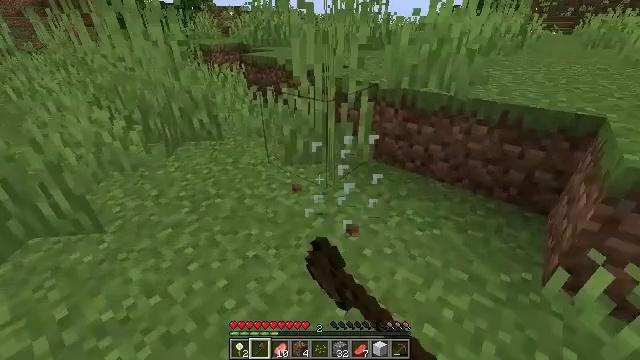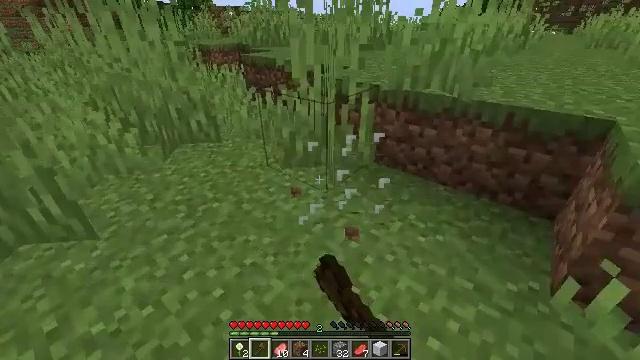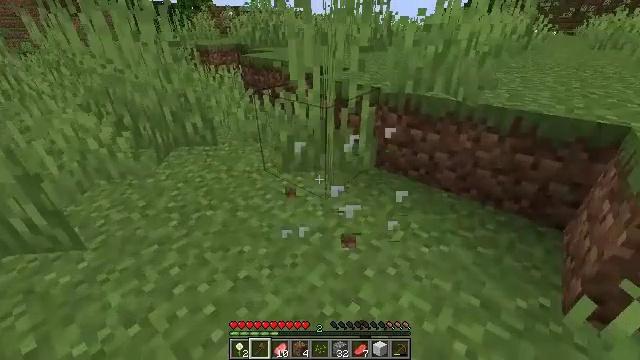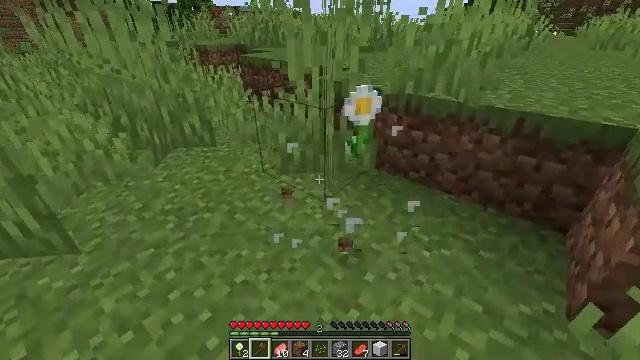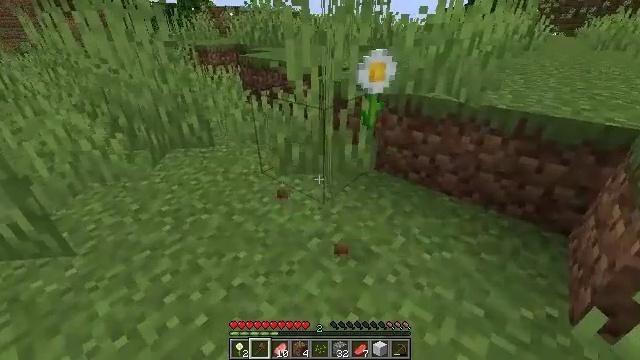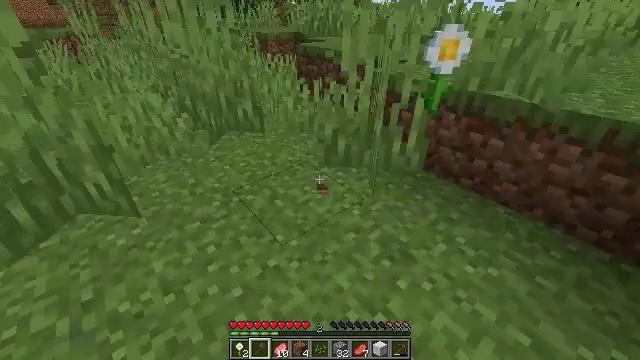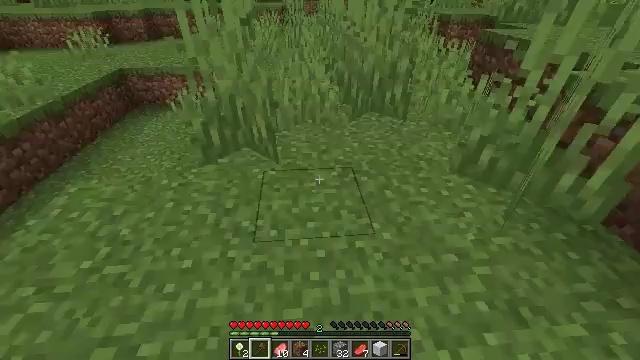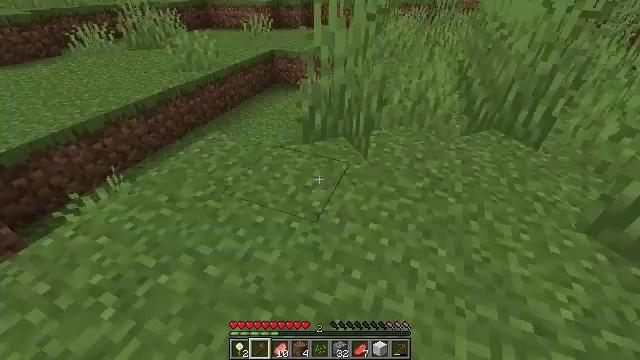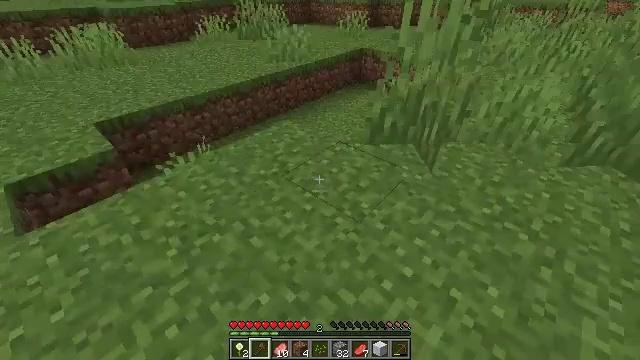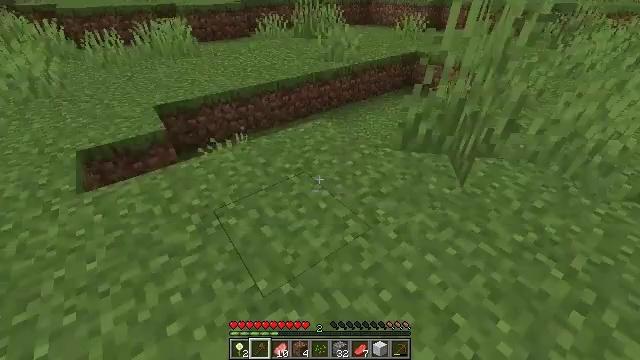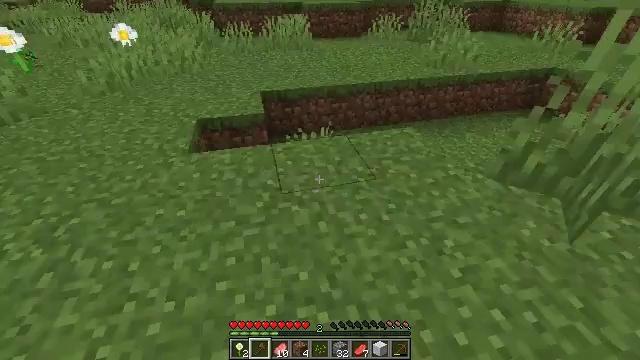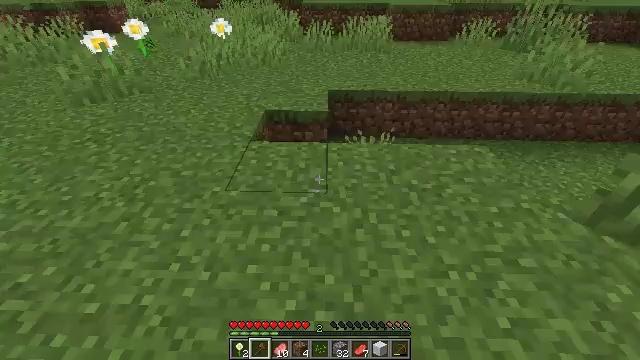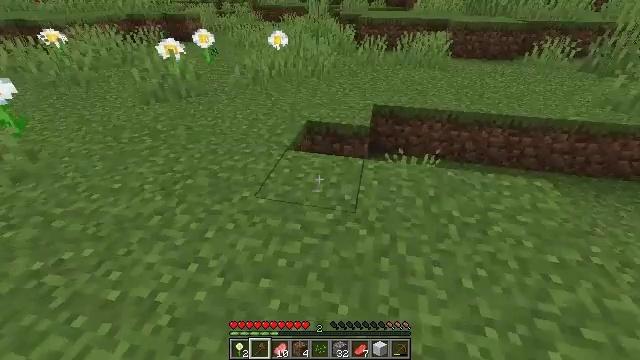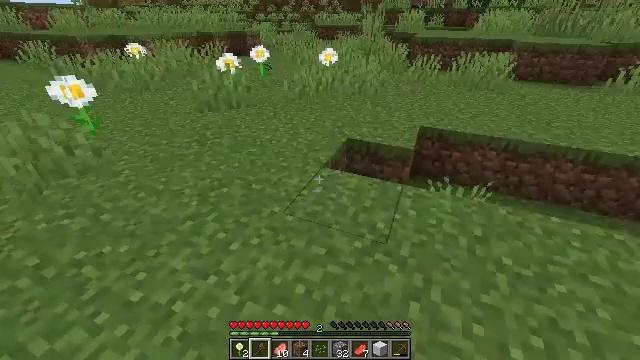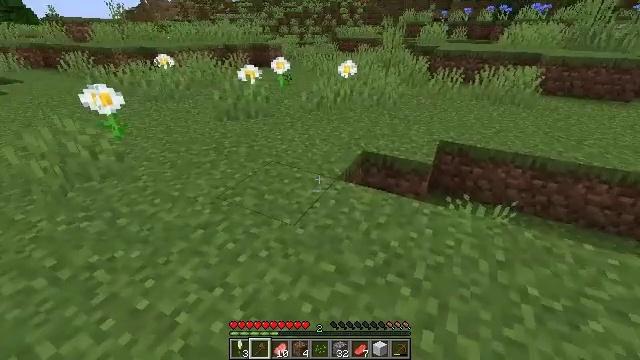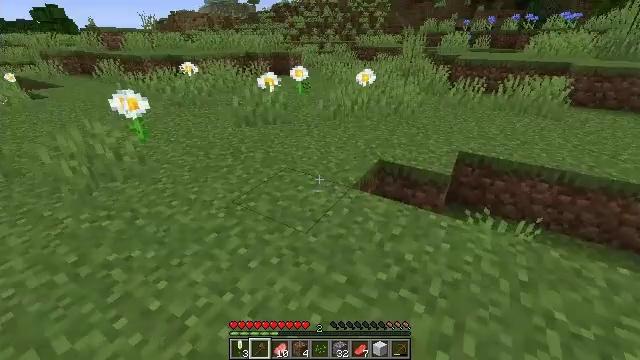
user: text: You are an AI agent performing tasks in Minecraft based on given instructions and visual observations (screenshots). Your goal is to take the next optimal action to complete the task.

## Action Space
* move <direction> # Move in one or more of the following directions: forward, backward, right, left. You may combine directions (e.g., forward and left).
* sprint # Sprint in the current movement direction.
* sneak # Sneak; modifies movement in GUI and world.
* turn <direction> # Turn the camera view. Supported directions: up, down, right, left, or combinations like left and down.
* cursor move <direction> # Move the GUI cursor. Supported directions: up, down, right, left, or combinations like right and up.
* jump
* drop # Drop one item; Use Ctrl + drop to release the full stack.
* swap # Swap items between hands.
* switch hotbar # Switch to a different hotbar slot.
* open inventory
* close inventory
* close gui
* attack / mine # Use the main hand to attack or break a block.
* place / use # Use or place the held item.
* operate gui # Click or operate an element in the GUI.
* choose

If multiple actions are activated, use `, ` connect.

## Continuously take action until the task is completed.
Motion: motion action
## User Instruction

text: Mine the oxeye daisy flower.
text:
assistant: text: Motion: no_op
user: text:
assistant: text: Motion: no_op
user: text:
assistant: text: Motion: no_op
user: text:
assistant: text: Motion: no_op
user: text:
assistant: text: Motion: move right, turn left and down
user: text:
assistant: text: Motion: move right, turn left and down
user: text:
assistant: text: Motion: move right, turn left
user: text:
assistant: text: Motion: move right, turn left
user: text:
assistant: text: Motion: move forward and move right, turn left
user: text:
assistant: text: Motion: move forward and move right, turn left
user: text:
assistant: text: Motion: move forward, turn left
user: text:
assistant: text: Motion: move forward, turn left and up
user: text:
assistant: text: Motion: turn left and up
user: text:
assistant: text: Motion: turn left and up
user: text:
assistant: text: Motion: turn left and up
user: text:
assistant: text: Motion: move forward, turn left and up
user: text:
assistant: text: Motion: move forward
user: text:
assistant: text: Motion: move forward
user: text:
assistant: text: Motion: move forward
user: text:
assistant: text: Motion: move forward, turn left
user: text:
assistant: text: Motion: move forward, turn left
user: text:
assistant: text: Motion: move forward, turn left
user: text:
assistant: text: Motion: move forward, sprint, turn left
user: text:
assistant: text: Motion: move forward, sprint, turn left
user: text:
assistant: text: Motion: move forward, sprint, turn left
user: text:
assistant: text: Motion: move forward, sprint
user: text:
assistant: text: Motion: move forward
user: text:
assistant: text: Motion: move forward
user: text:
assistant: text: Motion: move forward, turn left and down
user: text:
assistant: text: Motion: move forward, turn left